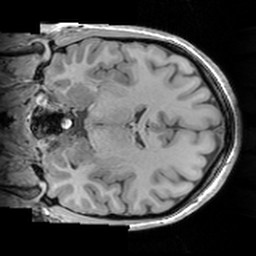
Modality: T1w
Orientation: coronal
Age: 19
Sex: female
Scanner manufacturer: siemens
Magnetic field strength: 3 T
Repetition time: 1.63 s
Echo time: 0.00311 s